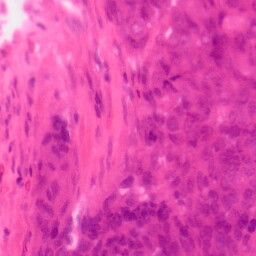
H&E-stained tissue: Colon